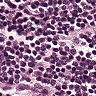
Metastatic tissue present: no